Question: can KendoUI grid enforce minlength validation. I have some troubles with it. Look at the screenshot.
I have set minlength and maxlength. It doesn't allow me to enter more than 10 letters, however, I can enter less than 2 letters and update the entry in grid.
Is this Kendo issue?

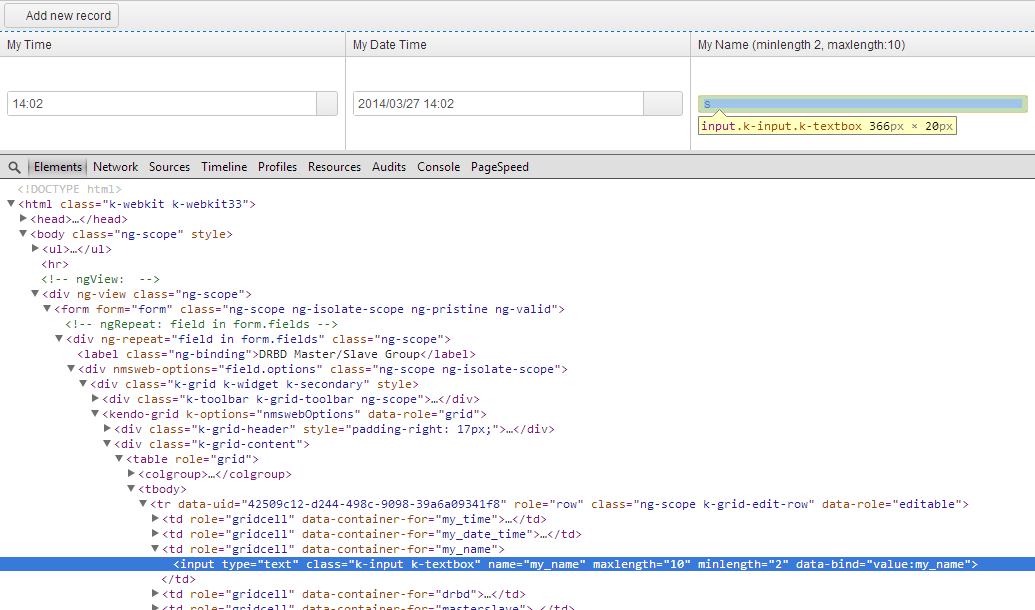
Answer: As mentioned in my comments, minlength doesn't work because that attribute doesn't exist in HTML5 whereas maxlength does.
Instead, you have to use custom validation, or use the pattern attribute.
'''
my_name {
validation: {
required: true,
pattern:'.{2,10}'
}
},
'''
This means that 'my_name' must be between 2 to 10 characters. It will allow you to type less or more, but will throw invalid message when you try to update.
'''
my_name {
validation: {
required: true,
lengthRule: function (input) {
if (input.is("[name='DirectionName']") && input.val() !== "") {
input.attr("data-lengthRule-msg", "My Name must be between 2 to 10 characters.");
return (input.val().length<=10 && input.val().length>=2);
}
return true;
},
}
},
'''
With the latter method, there is a known bug, so I am not to keen on using the latter method.
<URL>